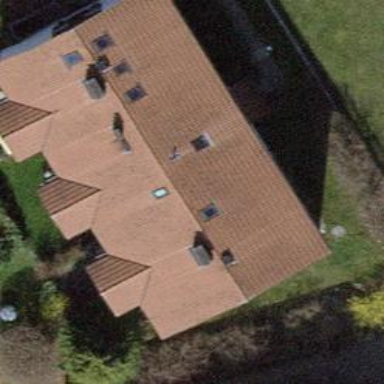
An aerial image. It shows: Gabled roof on residential building.